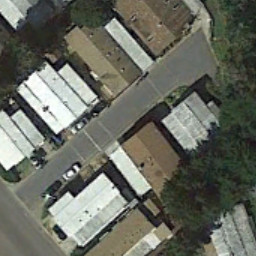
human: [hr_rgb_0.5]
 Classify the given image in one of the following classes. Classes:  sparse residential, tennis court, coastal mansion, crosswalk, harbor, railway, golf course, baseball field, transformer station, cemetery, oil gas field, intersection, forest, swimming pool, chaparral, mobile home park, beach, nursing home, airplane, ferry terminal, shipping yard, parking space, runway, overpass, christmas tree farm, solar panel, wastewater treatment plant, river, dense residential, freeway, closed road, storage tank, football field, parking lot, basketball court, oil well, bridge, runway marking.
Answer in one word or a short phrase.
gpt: mobile home park